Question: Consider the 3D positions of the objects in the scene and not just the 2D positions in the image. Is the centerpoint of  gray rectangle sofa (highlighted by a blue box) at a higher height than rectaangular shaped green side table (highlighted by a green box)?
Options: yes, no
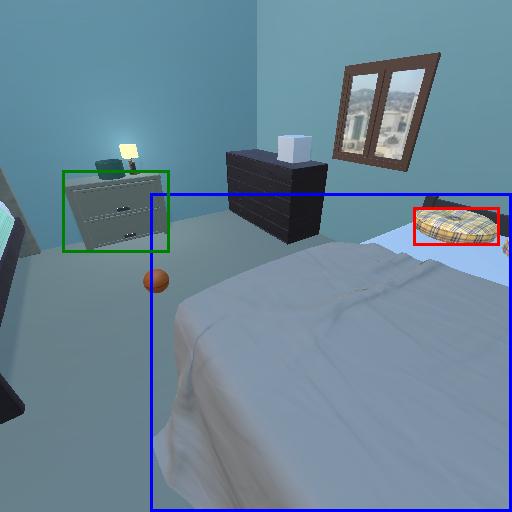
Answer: yes